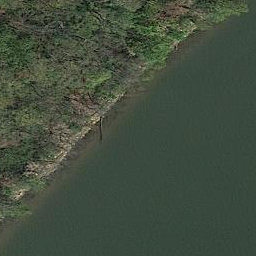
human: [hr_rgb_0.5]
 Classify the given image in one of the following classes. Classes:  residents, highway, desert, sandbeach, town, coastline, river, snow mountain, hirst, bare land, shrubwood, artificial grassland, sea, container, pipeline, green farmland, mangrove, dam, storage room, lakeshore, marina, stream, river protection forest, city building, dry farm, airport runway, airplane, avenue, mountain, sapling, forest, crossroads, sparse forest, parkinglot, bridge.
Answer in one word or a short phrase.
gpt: river protection forest